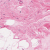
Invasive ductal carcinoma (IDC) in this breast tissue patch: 0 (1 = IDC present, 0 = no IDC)